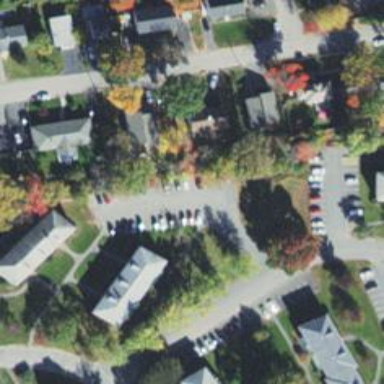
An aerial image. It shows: Driveway.